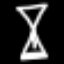
Label: hourglass